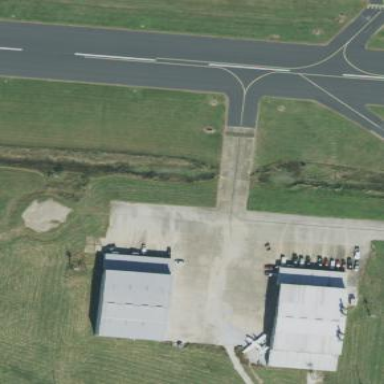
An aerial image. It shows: Apron at the airport.